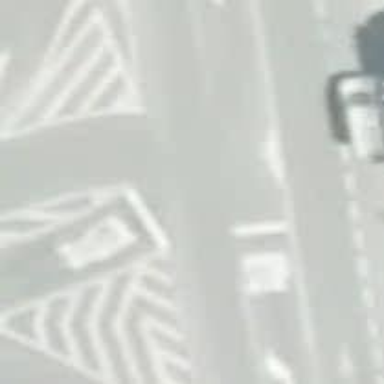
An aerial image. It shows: Road with stop sign.